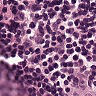
Metastatic tissue present: no